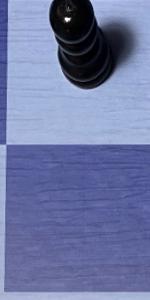
Label: Empty